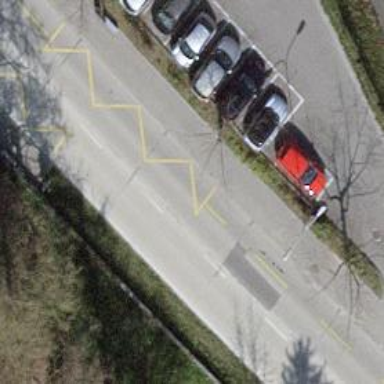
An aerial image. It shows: Platform for public transport. The platform is located by the road.